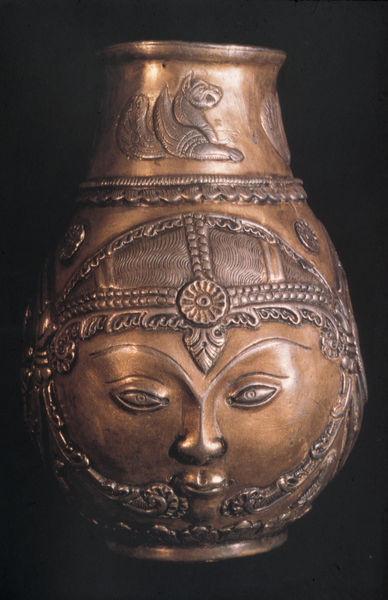
Titel: Krug mit Jagdszenen und Frauenkopf, sasanidisch (Iran)
Standort: St. Petersburg
Institution: Eremitage
Schlagwörter: flügel, kopf, mann, wolf, blume, braun, frau, frisur, haar, licht, mund, nase, schmuck, schwarz, stirn, symbol, hund, obst, tier, tiere, muster, ornament, alt, bart, flasche, augen, gesicht, haarschmuck, stirnband, hals, auge, gold, haare, kelch, augenbrauen, lippen, locken, rund, kanne, krug, maus, vase, relief, topf, zwei, afrika, weiblich, glanz, dekor, ornamente, metall, bauch, bronze, plastik, augenbraue, hoch, foto, katze, gefäß, messing, zinn, offen, antike, maske, orient, orientalisch, asien, kupfer, stilisiert, asiatisch, helm, vereinfacht, verziert, fisch, arabisch, fuchs, antik, mittelalter, greif, löwe, pokal, indien, kopfschmuck, punziert, chimäre, ungeheuer, geometrie, metal, drache, konisch, nasenflügel, bauchig, getrieben, gehauen, geschmückt, tiger, mittig, schmiede, gefäs, byzanz, mandelförmig, mondgesicht, indisch, antropomorf, antropomorph, brinze, verzeirt, haarnetz, typ, make, frauengesicht, kelc, bronzezeit, vase mit gesicht und ornamenten, benin, frauengesocht, stirnschmuck